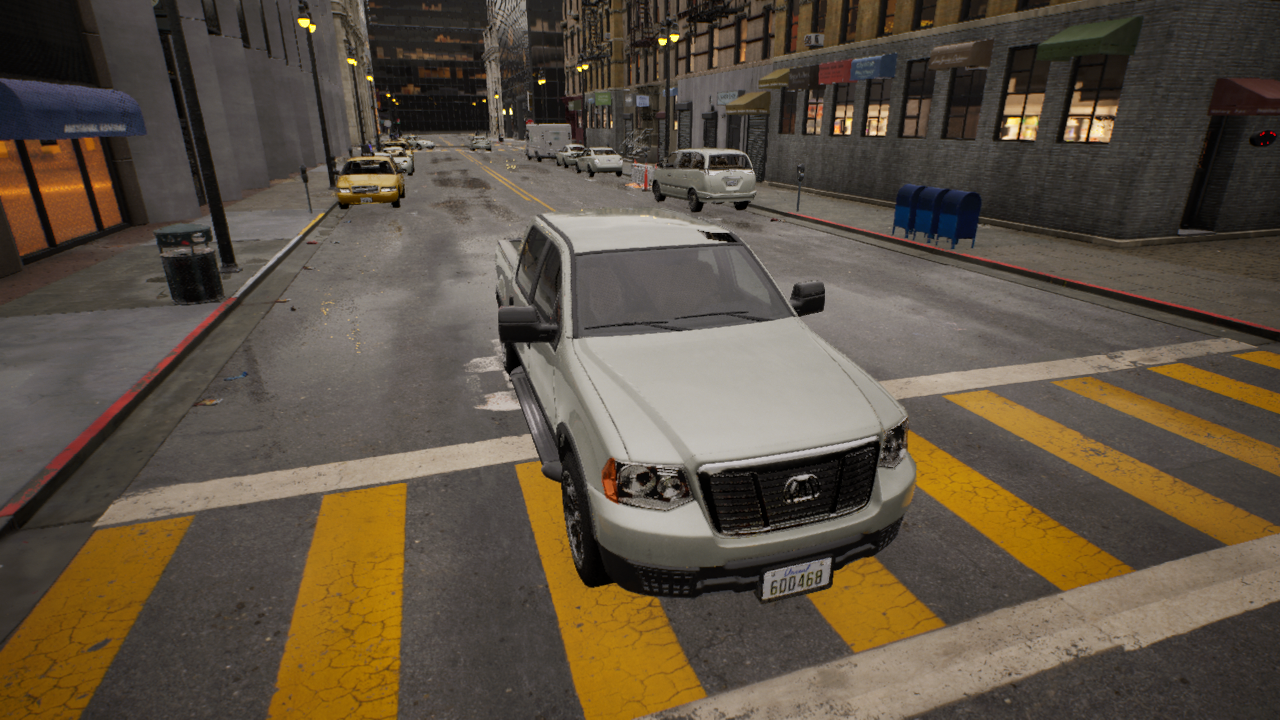
Venue: residential
Lighting: golden hour
Vehicle rig: pickup